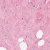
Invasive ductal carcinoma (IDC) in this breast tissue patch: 0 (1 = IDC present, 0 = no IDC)